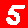
Digit: 5